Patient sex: M
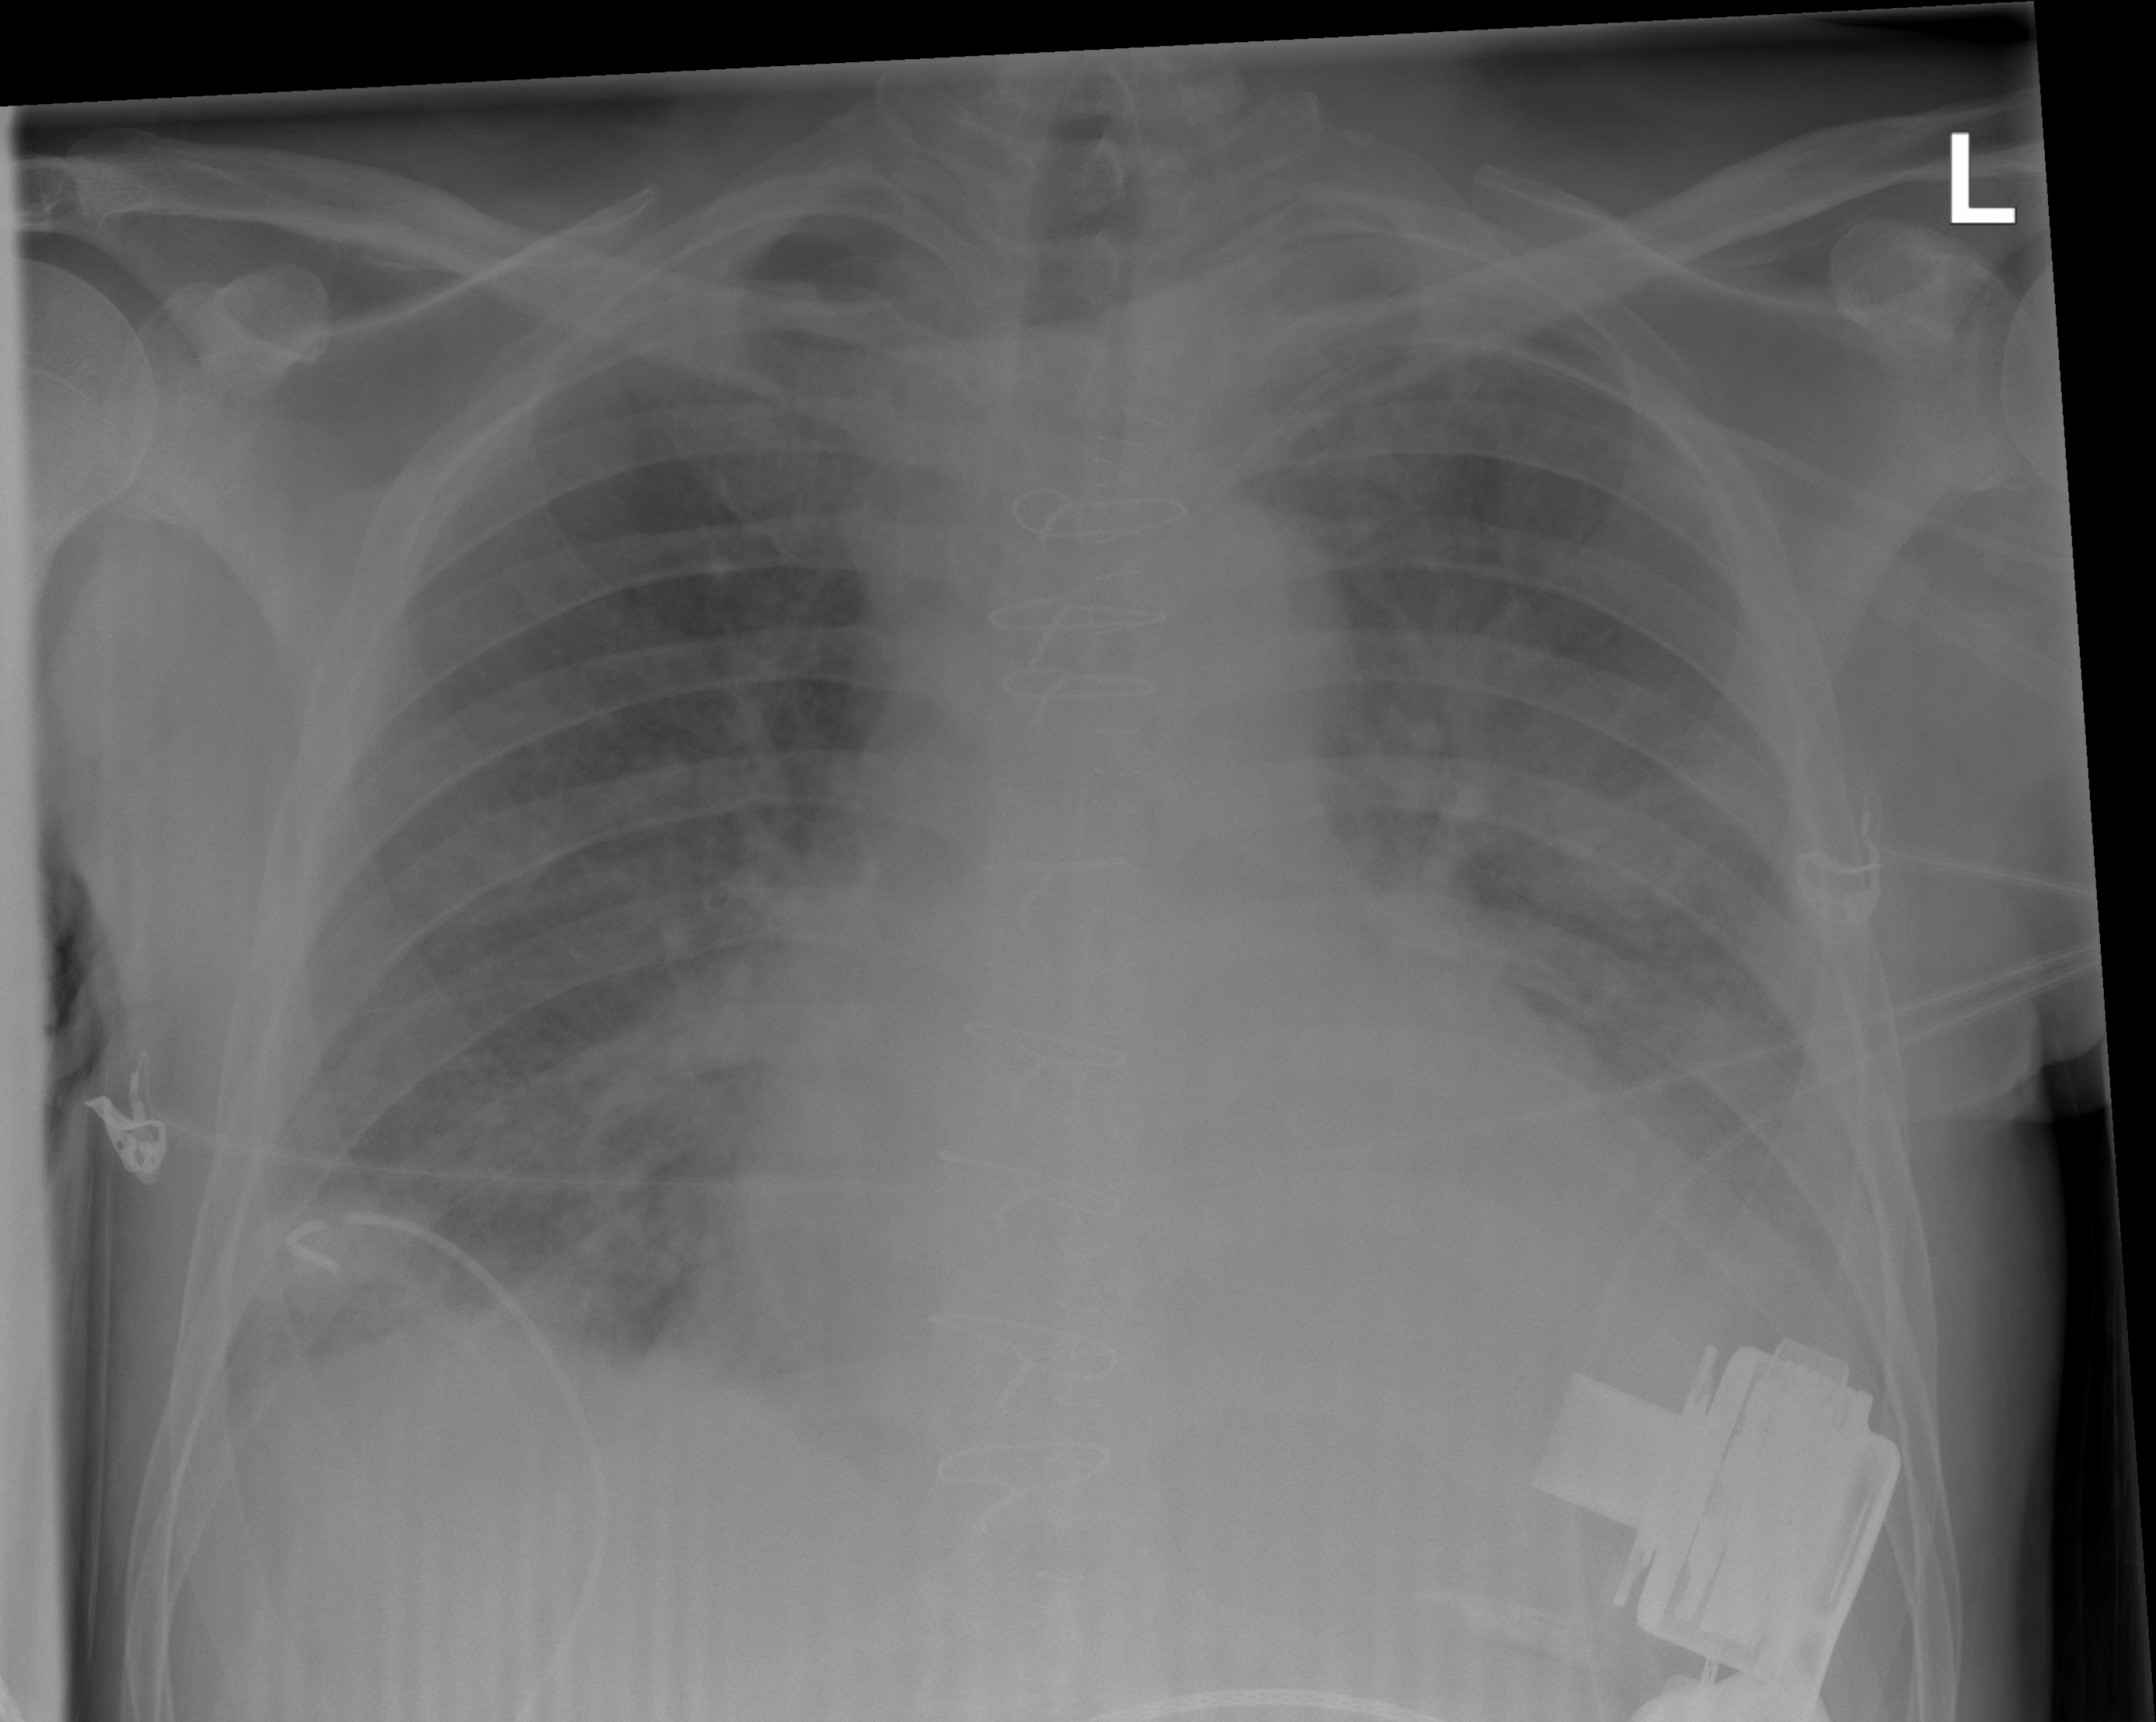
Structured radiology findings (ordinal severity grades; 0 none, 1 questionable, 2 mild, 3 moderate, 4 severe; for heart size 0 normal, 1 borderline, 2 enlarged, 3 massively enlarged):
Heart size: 2
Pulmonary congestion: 3
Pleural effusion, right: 0
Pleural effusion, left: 2
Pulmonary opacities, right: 2
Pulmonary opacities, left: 2
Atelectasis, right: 2
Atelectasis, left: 2